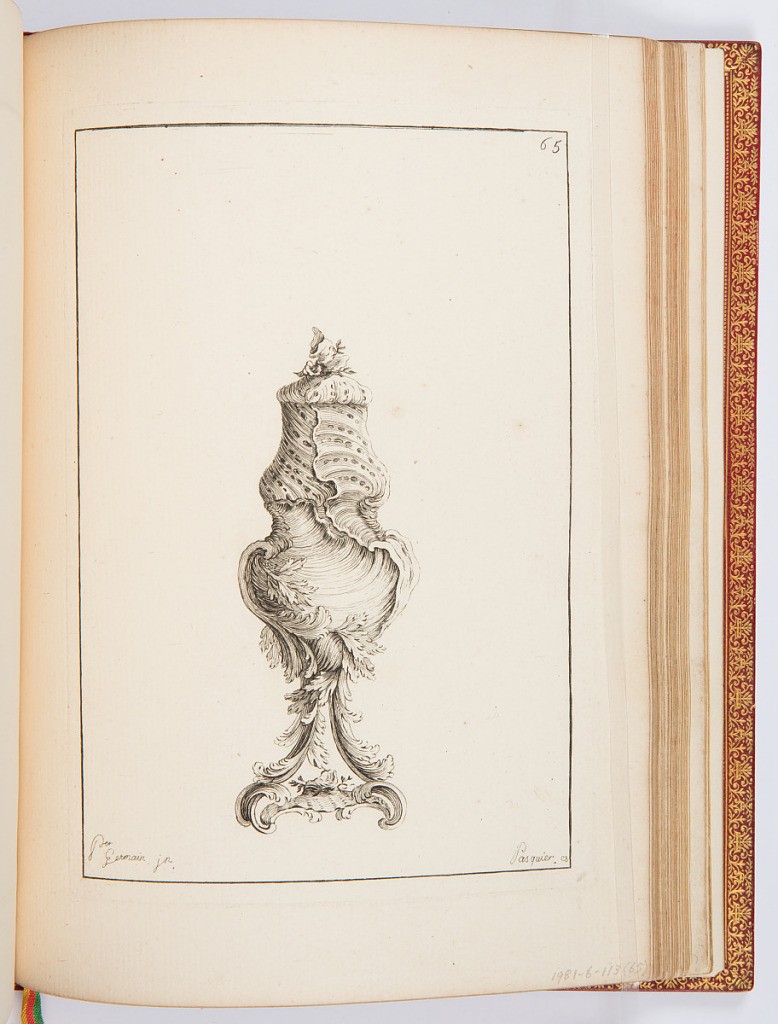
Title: Sucrier
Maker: Pierre Germain, French, 1703 - 1783
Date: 1748
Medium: Etching on laid paper
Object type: Print
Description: Design for a sugar shaker decorated with ornament motifs including a shell body, branches, and scroll feet. The plate is signed and numbered.